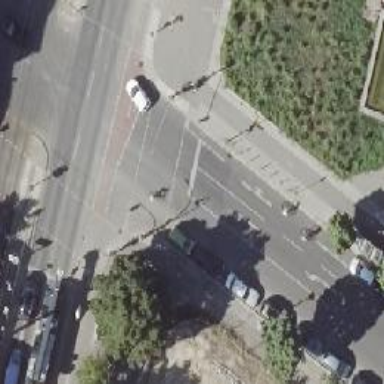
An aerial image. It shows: Road crossing with traffic signals.